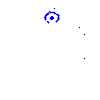
Particle: proton